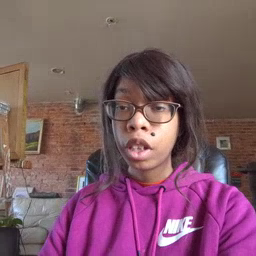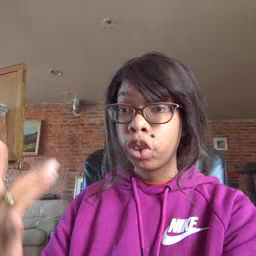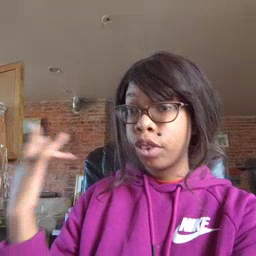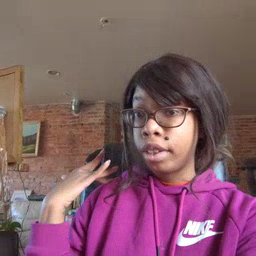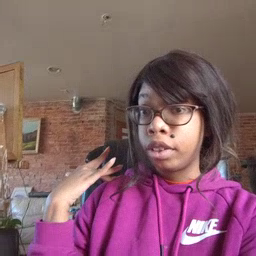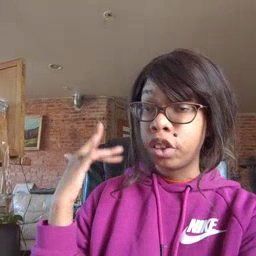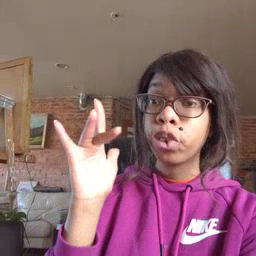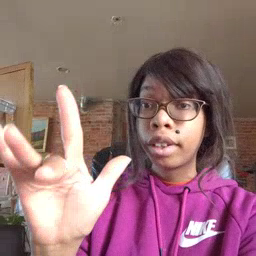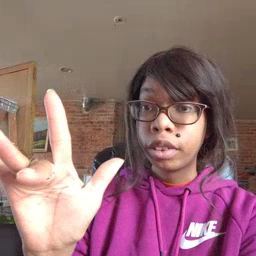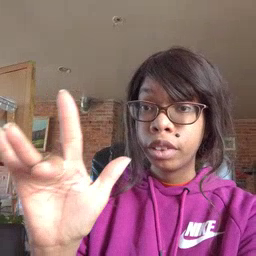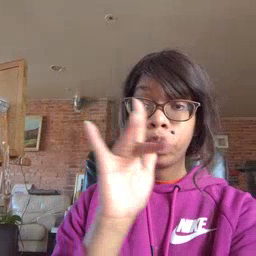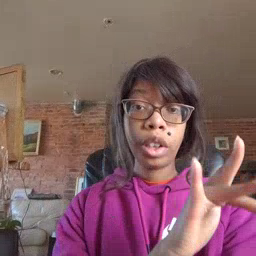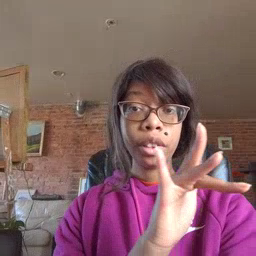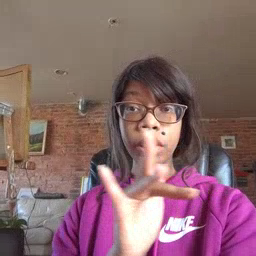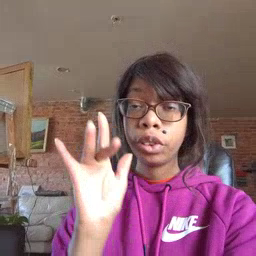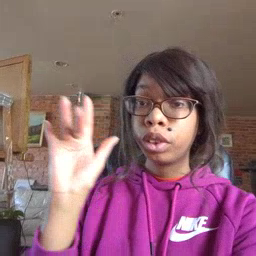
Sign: touch